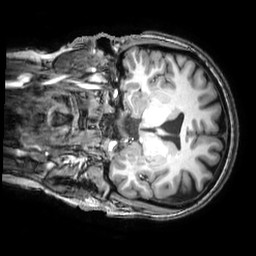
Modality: T1w
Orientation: coronal
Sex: female
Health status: ill
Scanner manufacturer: philips
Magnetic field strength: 3 T
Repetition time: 0.008183 s
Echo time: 0.003745 s